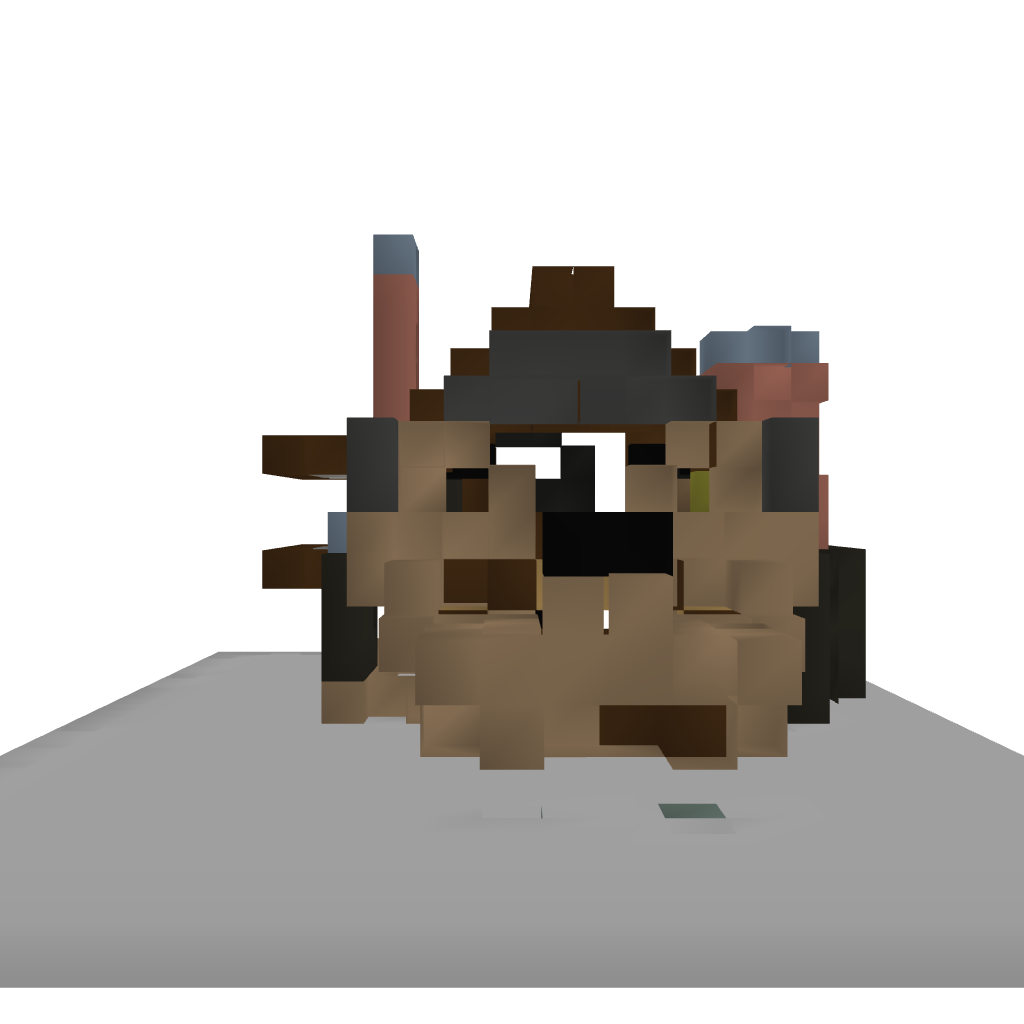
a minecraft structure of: Fish Shack